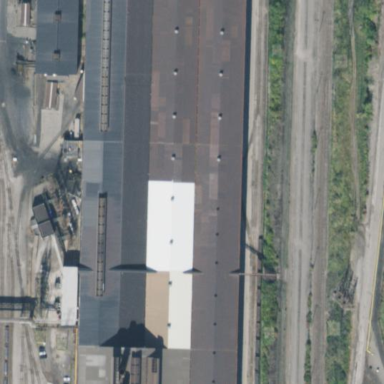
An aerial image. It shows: Industrial building.